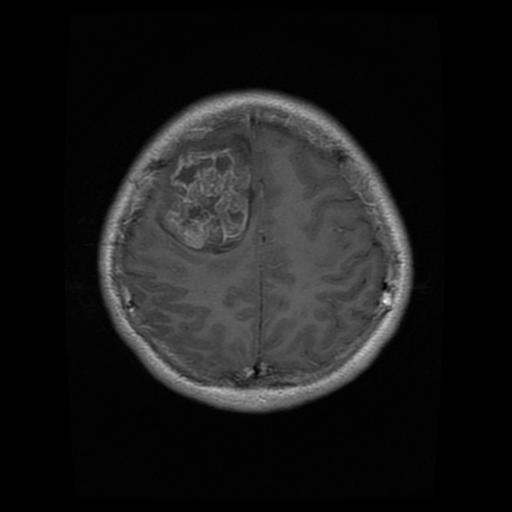
Label: glioma